Question: I specify 2 fonts to have different colors . One font is wrapped around an element called '<d>' and they are wrapped around an '<div>' class. The fonts are displyed together perfectly on firefox but in IE 9 or older , the browser displays them the same color , because the older version browser does not recongize the element called '<d>' and if I put it in an '<div>' . It would break an line.
How can I make the 2 fonts have different colors work on IE together

MY CSS
'''
.b{float:left;background-color: #EEF2FB;
width: 230px;
font-size: 20px;
font-family: CordiaUPC;
color: #72757A;}
d{font-size: 20px;
font-family: CordiaUPC;
color: #010203;
margin-left: 5px;}
'''
My HTML
'''
<!DOCTYPE html PUBLIC "-//W3C//DTD XHTML 1.0 Transitional//EN" "http://www.w3.org/TR/xhtml1/DTD/xhtml1-transitional.dtd">
<link rel="stylesheet" href="float.css">
<div class="b"> Hello<d>Distance</d> </div>
'''
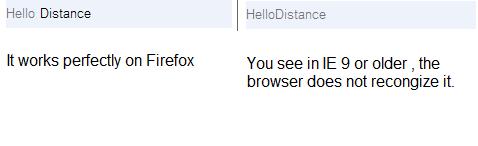
Answer: Use a '<span>' tag to do this, it will keep things displaying in an manner. The reasoning for using a is because, by default '<span>' is given a 'display: inline' attribute while some other elements, like a 'div' for example are given 'display:block' as a default by the browser.
'''
<div class="b"> Hello<span>Distance</span></div>
'''
'''
.b{
float:left;
background-color: #EEF2FB;
width: 230px;
font-size: 20px;
font-family: CordiaUPC;
color: #72757A;
}
span{
font-size: 20px;
font-family: CordiaUPC;
color: #010203;
margin-left: 5px;
}
'''